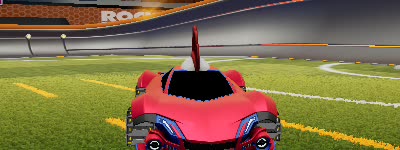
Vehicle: werewolf